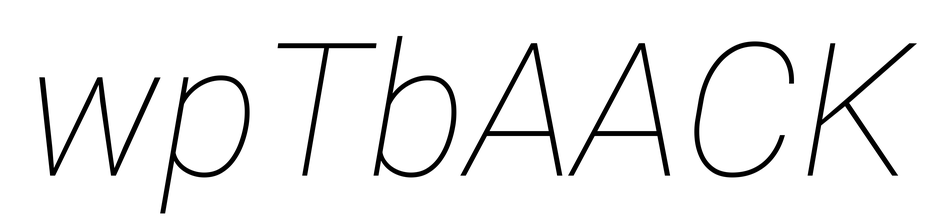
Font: Roboto-Italic_Thin_Italic